Question: In my project I frequently work with concurrent tasks using Java Futures. In one application, each concurrent task is requiring quite big chunk of memory during its completion. Due to some other design choices, that memory is created and referenced in an object created outside the thread (see more detailed example below).
To my surprise, the future holds a reference to this object, even after the future task (i.e., its calculation thread) has been completed. That is: if no other reference to this object is held elsewhere the object will not be freed, unless the future is freed - even though the task has completed.
My naive thinking was that limiting the number of concurrent threads will automatically limit the number of resources (memory) held by the tasks. THIS IS NOT TRUE!
Consider the code below. In this example I create some task. During their calculation an ArrayList (which is an outer variable) grows in size. The method returns a 'Vector<Future>'. Even if the task has completed and even if the scope of the ArrayList has been left, the Future still holds a reference to the ArrayList (via 'FutureTask.sync.callable').
To summarize:
- -
Question: What is the best way to free resources held via the Future? (Of course, I know that local variables of the callable are released upon thread completion - this is not what I am asking for).
'''
/*
* (c) Copyright Christian P. Fries, Germany. All rights reserved. Contact: email@christianfries.com.
*
* Created on 17.08.2013
*/
package net.finmath.experiments.concurrency;
import java.util.ArrayList;
import java.util.Vector;
import java.util.concurrent.Callable;
import java.util.concurrent.ExecutionException;
import java.util.concurrent.ExecutorService;
import java.util.concurrent.Executors;
import java.util.concurrent.Future;
import java.util.concurrent.TimeUnit;
/**
* @author Christian Fries
*
*/
public class ConcurrencyTest {
private ExecutorService executor = Executors.newFixedThreadPool(10);
private int numberOfDoubles = 1024*1024/8; // 1 MB
private int numberOfModels = 100; // 100 * 1 MB
/**
* @param args
* @throws ExecutionException
* @throws InterruptedException
*/
public static void main(String[] args) throws InterruptedException, ExecutionException {
ConcurrencyTest ct = new ConcurrencyTest();
ct.concurrencyTest();
}
/**
* @throws ExecutionException
* @throws InterruptedException
*/
public void concurrencyTest() throws InterruptedException, ExecutionException {
Vector<Double> results = getResults();
Runtime.getRuntime().gc();
System.out.println("Allocated memory (only results): " + (Runtime.getRuntime().totalMemory()-Runtime.getRuntime().freeMemory()));
}
private Vector<Double> getResults() throws InterruptedException, ExecutionException {
Vector<Future<Double>> resultsFutures = getResultsConcurrently();
executor.shutdown();
executor.awaitTermination(1, TimeUnit.HOURS);
/*
* At this point, we expect that no reference to the models is held
* and the memory is freed.
* However, the Future still reference each "model".
*/
Runtime.getRuntime().gc();
System.out.println("Allocated memory (only futures): " + (Runtime.getRuntime().totalMemory()-Runtime.getRuntime().freeMemory()));
Vector<Double> results = new Vector<Double>(resultsFutures.size());
for(int i=0; i<resultsFutures.size(); i++) {
results.add(i, resultsFutures.get(i).get());
}
return results;
}
private Vector<Future<Double>> getResultsConcurrently() {
/*
* At this point we allocate some model, which represents
* something our workers work on.
*/
Vector<ArrayList<Double>> models = new Vector<ArrayList<Double>>(numberOfModels);
for(int i=0; i<numberOfModels; i++) {
models.add(i, new ArrayList<Double>());
}
/*
* Work on the models concurrently
*/
Vector<Future<Double>> results = calculateResults(models);
/*
* Return the futures.
* Note: We expect that no more reference is held to a model
* once we are running out scope of this function AND the respective worker
* has completed.
*/
return results;
}
private Vector<Future<Double>> calculateResults(Vector<ArrayList<Double>> models) {
Vector<Future<Double>> results = new Vector<Future<Double>>(models.size());
for(int i=0; i<models.size(); i++) {
final ArrayList<Double> model = models.get(i);
final int modelNumber = i;
Callable<Double> worker = new Callable<Double>() {
public Double call() throws InterruptedException {
/*
* The models will perform some thread safe lazy init,
* which we simulate here, via the following line
*/
for(int j=0; j<numberOfDoubles; j++) model.add(Math.random());
/*
* Now the worker starts working on the model
*/
double sum = 0.0;
for(Double value : model) sum += value.doubleValue();
Thread.sleep(1000);
Runtime.getRuntime().gc();
System.out.println("Model " + modelNumber + " completed. Allocated memory: " + (Runtime.getRuntime().totalMemory()-Runtime.getRuntime().freeMemory()));
return sum;
}
};
// The following line will add the future result of the calculation to the vector results
results.add(i, executor.submit(worker));
}
return results;
}
}
'''
Here is a screenshot of a debugger/profiler (this was done in another example). The FutureTask has completed (as is obvious from the result). However, the FutureTask holds a reference to the Callable. In this case the Callable holds a reference to the outer final variable arguments which contains some "big" object.

(This example is more real life. Here <URL>.
Given the answers of allprog and sbat I like to add a few comments:
- I accepted the answer of allprog, because it is an answer to the original question how to free the resources in the future. What I don't like is the dependence to an external lib in this solution, but in this case it is a good hint.- That said, my preferred solution is that of sbat and in my own answer below: to avoid referencing "bigger" objects in the callable after call() has completed. Actually, my preferred solution is to avoid an anonymous class implementing Callable. Instead I define an inner class implementing Callable, having a constructor, an receiving all references to other object via its constructor, freeing them at the end of the call() implementation.
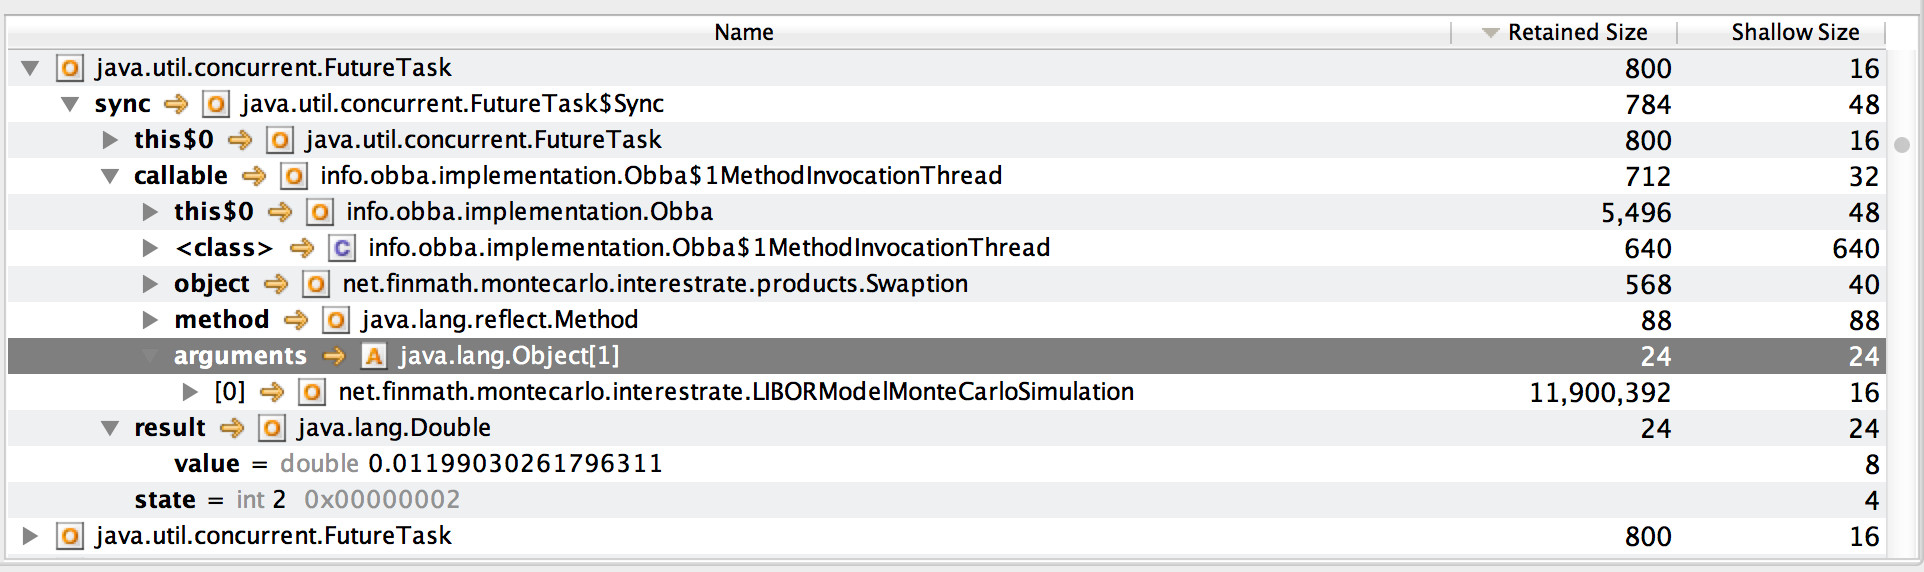
Answer: The 'Future' itself is a 'FutureTask' if you use the default 'ExecutionService' implementations. The FutureTask will keep a reference to the Runnable or Callable that you submitted, consequently, any resources that these allocate will be kept until the Future is not freed up.
The best approach to these kind of issues is to <URL> the Future into another Future that keeps only the result and return this to the caller. This way you won't need a completion service or any additional hacking.
'''
// Decorate the executor service with listening
ListeningExecutorService service = MoreExecutors.listeningDecorator(Executors.newCachedThreadPool());
// Submit the task
ListenableFuture<Integer> future = service.submit(new Callable<Integer>() {
public Integer call() throws Exception {
return new Integer(1234);
}
});
// Transform the future to get rid of the memory consumption
// The transformation must happen asynchronously, thus the
// Executor parameter is vital
Futures.transform(future, new AsyncFunction<Integer, Integer>() {
public ListenableFuture<Integer> apply(Integer input) {
return Futures.immediateFuture(input);
}
}, service);
'''
This effectively implements the scheme you described but lifts the hacking off your shoulders, and will allow for much higher flexibility later. This brings in Guava as a dependency but I think it worth the cost. I always use this scheme.